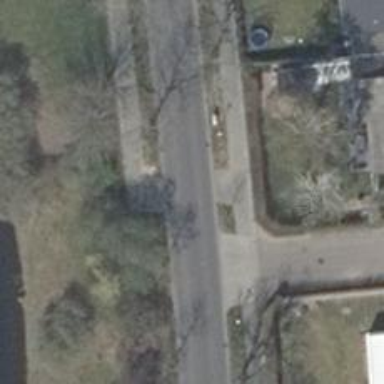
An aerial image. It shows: Unmarked crossing on the road.